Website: crate-barrel
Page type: customer-info-address
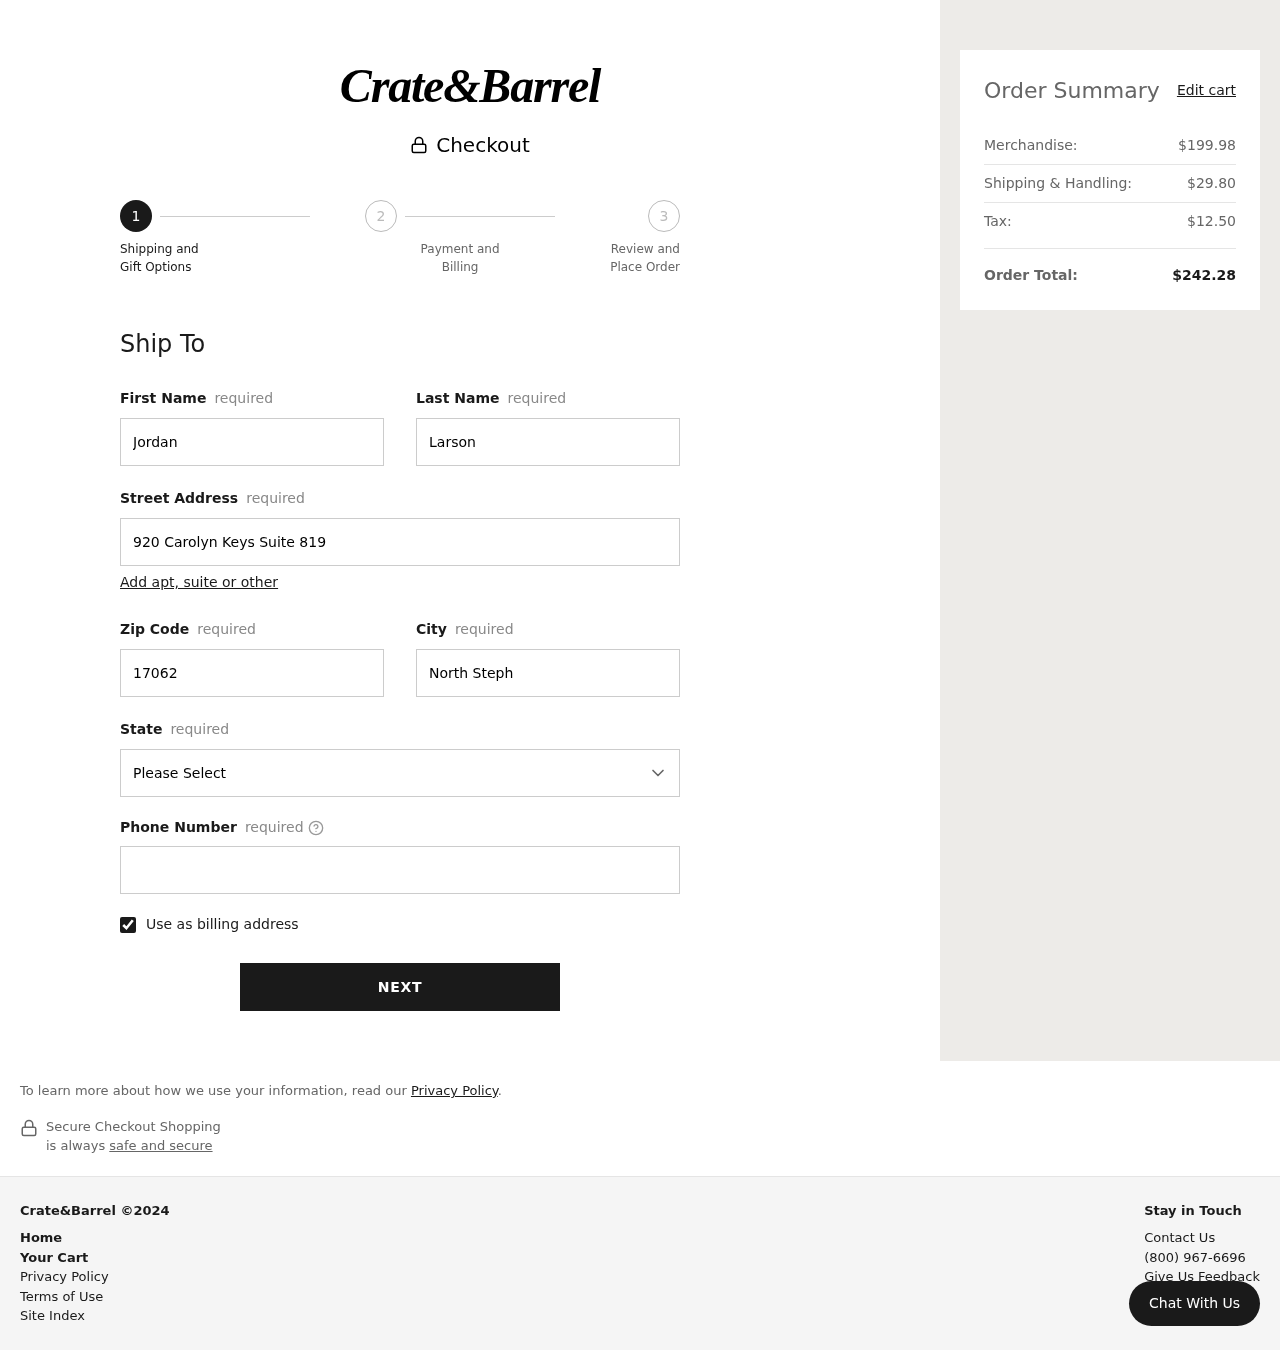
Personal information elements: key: PII_CITY
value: North Stephanieview
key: PII_FIRSTNAME
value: Jordan
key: PII_LASTNAME
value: Larson
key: PII_PHONE
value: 3292065630
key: PII_POSTCODE
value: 17062
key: PII_STATE
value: South Dakota
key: PII_STREET
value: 920 Carolyn Keys Suite 819
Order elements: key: ORDER_SUBTOTAL
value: $199.98
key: ORDER_SHIPPING_COST
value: $29.80
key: ORDER_TAX
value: $12.50
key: ORDER_TOTAL
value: $242.28